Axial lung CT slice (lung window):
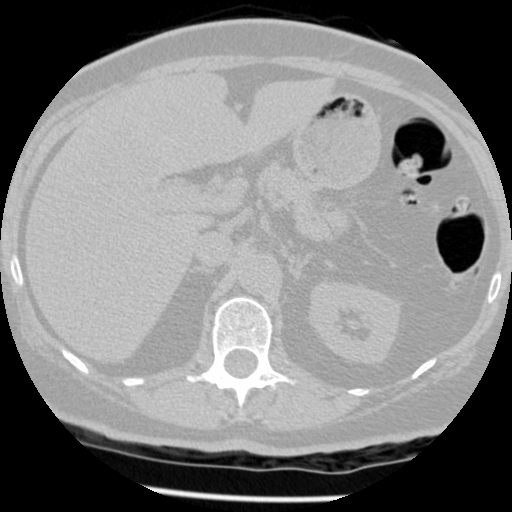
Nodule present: no